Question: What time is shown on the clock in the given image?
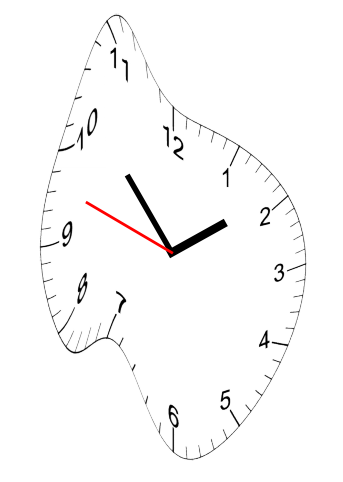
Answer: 01:52:48